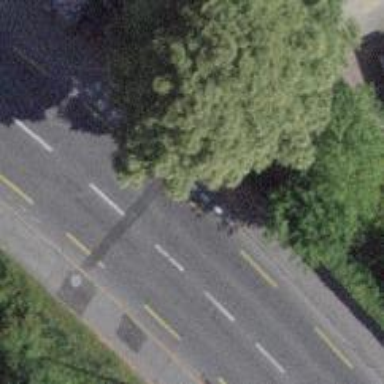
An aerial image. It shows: Kerb serving as barrier.